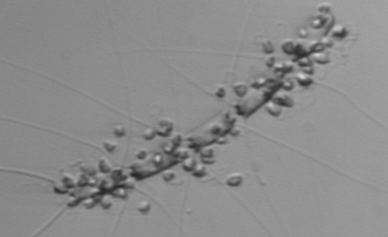
Label: Chaetoceros_didymus_TAG_external_flagellate